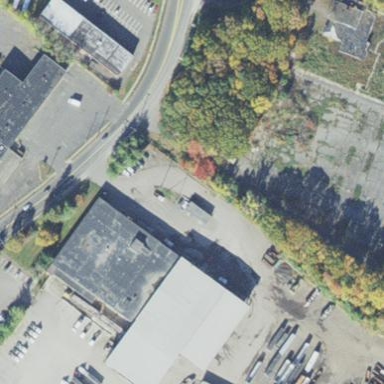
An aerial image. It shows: Commercial building.